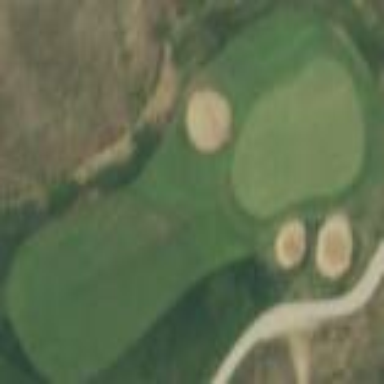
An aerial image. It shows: Grassy area designated for leisure. It is golf pitch with fairways.